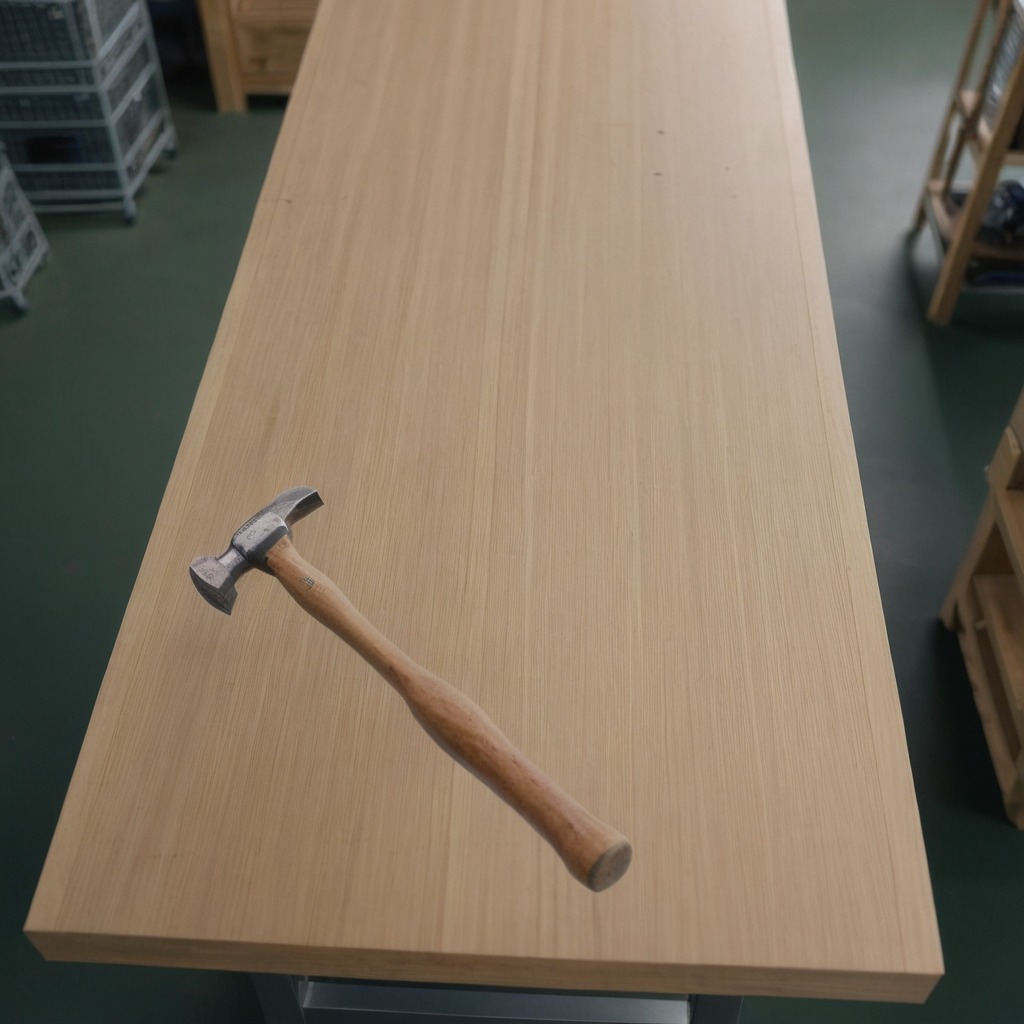
A hammer is lying on the workbench.